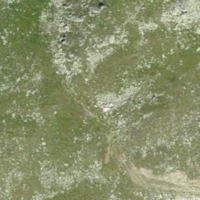
EUNIS habitat code: 31
Species observed at this site:
Geum montanum